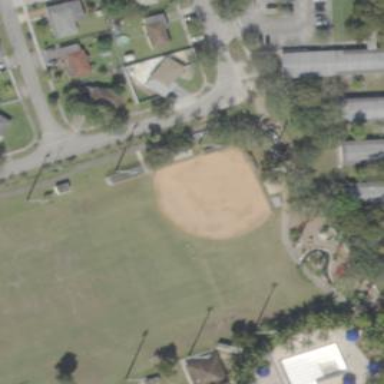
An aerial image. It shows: Baseball pitch for leisure land.